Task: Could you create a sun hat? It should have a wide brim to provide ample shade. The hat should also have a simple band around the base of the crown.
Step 99:
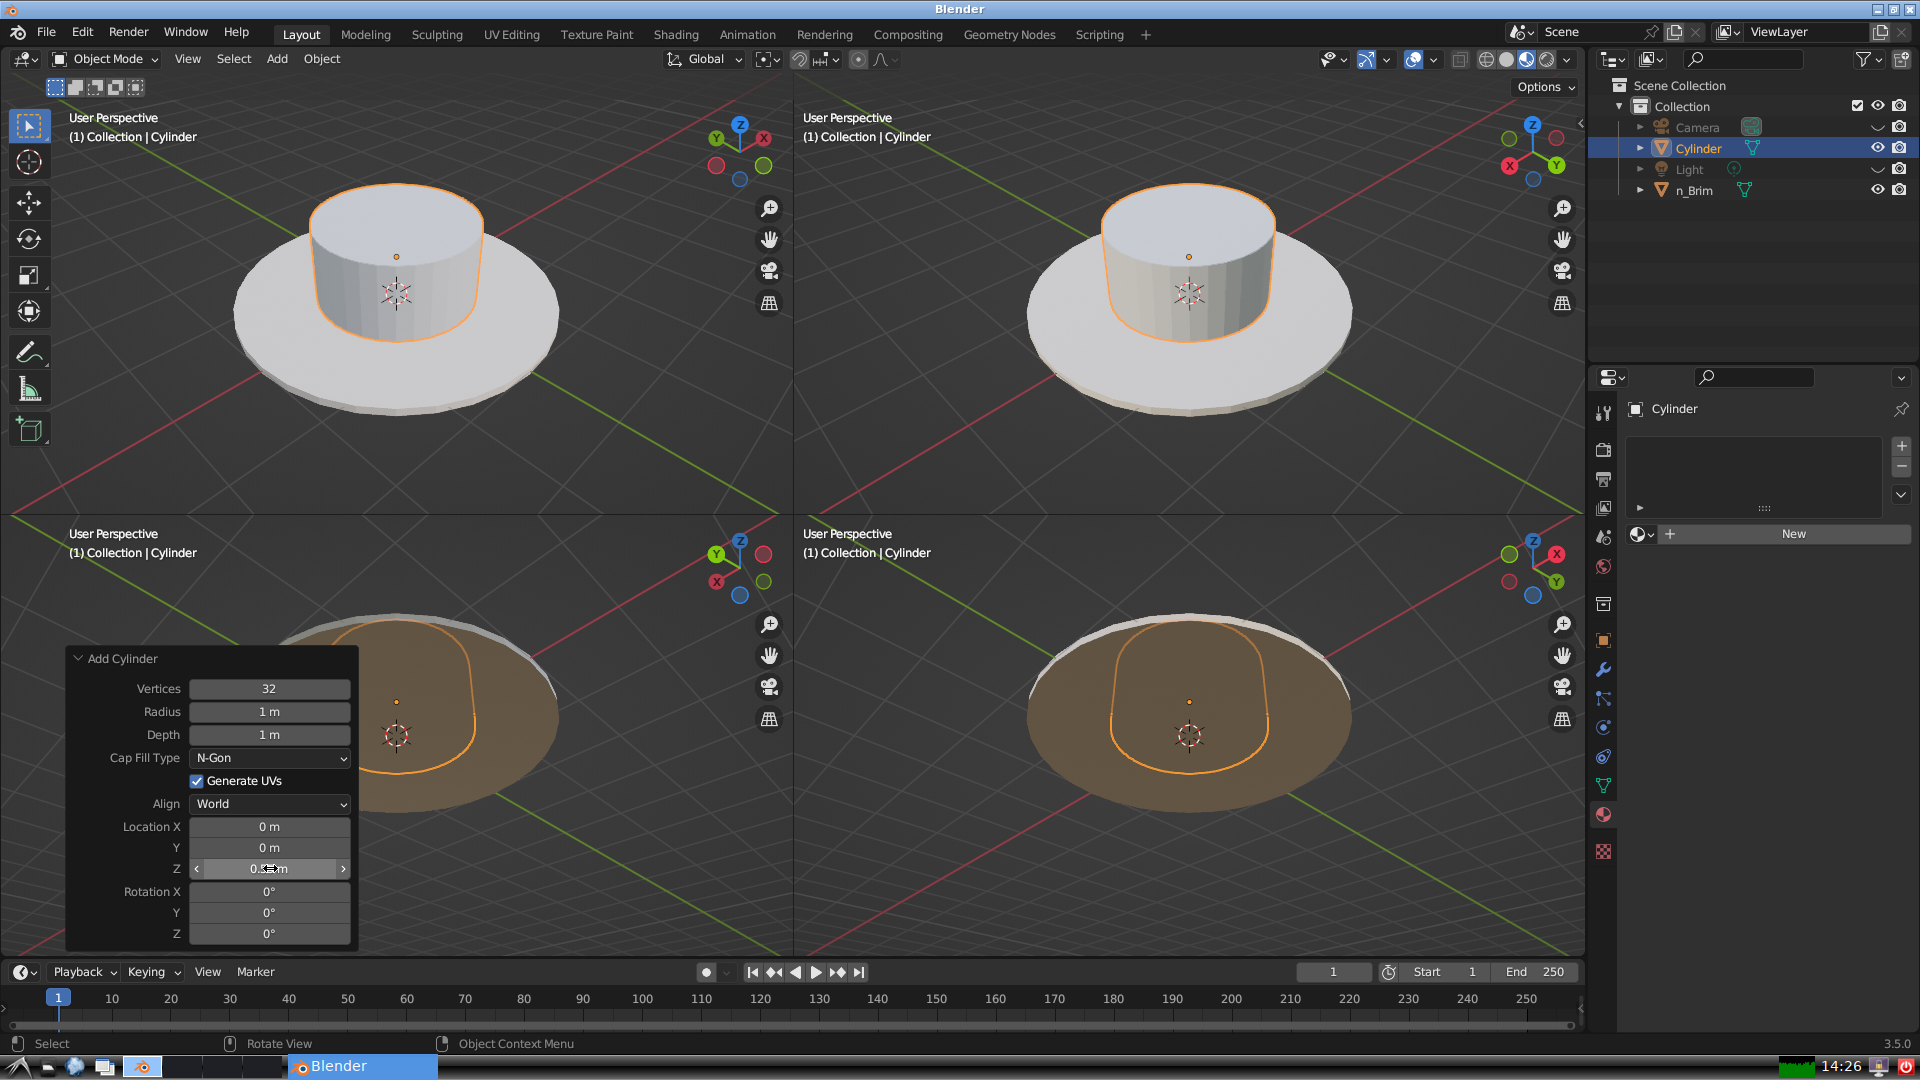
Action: {"mouse_move": [960, 540]}